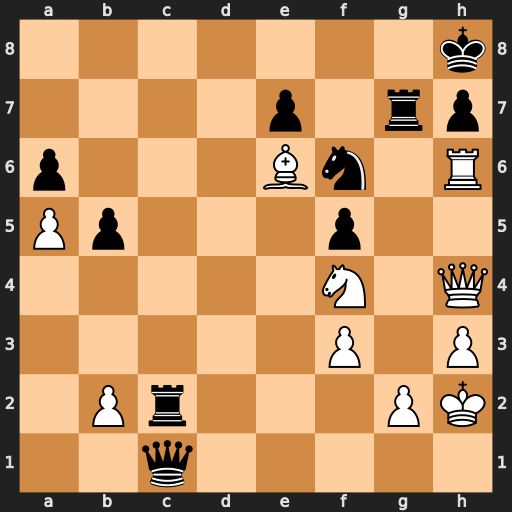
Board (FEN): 7k/4p1rp/p3Bn1R/Pp3p2/5N1Q/5P1P/1Pr3PK/2q5
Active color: w
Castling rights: -
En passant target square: -
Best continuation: Ng6+ Rxg6 Rxg6